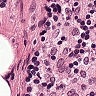
Metastatic tissue present: no